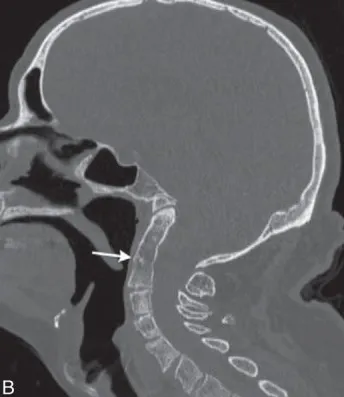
(B) Sagittal reformat of CT examination. Platybasia:angle of skull base is 155 degrees, odontoid process is 25 mm above Chamberlain line. Assimilation of C2 and C3 (arrow). CT = computed tomography.
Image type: radiology (ct)